Question: I have a question on pivot_table python pandas.
I have a dataframe like this
'''
Agent Detail Value
report1 General Section YESS
report1 jobID 558
report1 Priority normal
report1 Run As Owner's Credentials
report1 Schedule Section
report1 disabled TRUE
report1 timeZoneId None
report1 startImmediately FALSE
report1 repeatMinuteInterval None
report1 start date None
report1 start time None
report1 Email Recipient abc@xyz.com
report1 Email Recipient xyz@sbc.com
report2 General Section YESS
report2 jobID 559
report2 Priority normal
report2 Run As Owner's Credentials
report2 Schedule Section
report2 disabled TRUE
report2 timeZoneId None
report2 startImmediately FALSE
report2 repeatMinuteInterval None
report2 start date None
report2 start time None
report2 Email Recipient abc123@xyz.com
report2 Email Recipient xyz11123@sbc.com
'''
i am trying to pivot the dataframe and convert all the detail values as columns . Index being agent field which is a report name . Each report can have multiple recipients . I need to have each row for recipient for each report . sample output as below:
[enter image description here]

my current code is below:
'''
import csv
import pandas as pd
resultsFile = 'C:\Oracle\testfile.csv' #input to transpose file
df=pd.read_csv(resultsFile,skip_blank_lines=True)
df2=df.pivot_table(index='Agent',columns='Detail',values='Value',aggfunc='sum')
df2
'''
which is concatenating the email addresses in single field and that is not what I am looking for ? How can I pivot a df with duplicate columns values and transform them to mulitple lines?
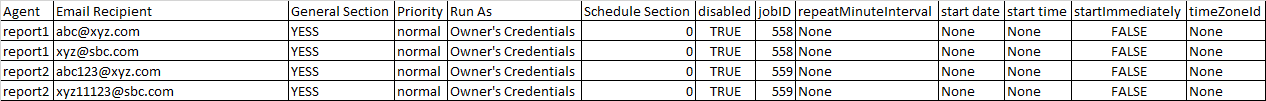
Answer: You can group your df by 'agent'and pivot the groups (with original index as index). You'll have to fill NaN values and drop duplicates since you'll get one line per value:
'''
reports = []
for a, sub_df in df.groupby('Agent'):
rep = sub_df.pivot(None, 'Detail', 'Value').ffill().bfill().drop_duplicates()
rep.insert(0, 'Agent', a)
reports.append(rep)
result = pd.concat(reports).reset_index()
print(result)
'''
Output:
'''
Detail Agent Email Recipient General Section Priority Run As ... repeatMinuteInterval start date start time startImmediately timeZoneId
0 report1 abc@xyz.com YESS normal Owner's Credentials ... None None None FALSE None
1 report1 xyz@sbc.com YESS normal Owner's Credentials ... None None None FALSE None
2 report2 abc123@xyz.com YESS normal Owner's Credentials ... None None None FALSE None
3 report2 xyz11123@sbc.com YESS normal Owner's Credentials ... None None None FALSE None
'''